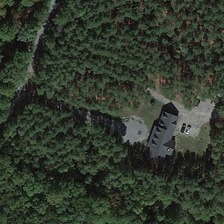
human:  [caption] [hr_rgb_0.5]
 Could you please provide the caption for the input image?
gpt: many green trees are around a gray building with two cars .

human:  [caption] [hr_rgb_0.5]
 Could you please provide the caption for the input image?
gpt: many green trees are around a gray building with two cars .

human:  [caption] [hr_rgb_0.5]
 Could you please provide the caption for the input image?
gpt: many green trees are around a gray building with two cars .

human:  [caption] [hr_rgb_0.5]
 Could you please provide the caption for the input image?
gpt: many green trees are around a gray building with two cars .

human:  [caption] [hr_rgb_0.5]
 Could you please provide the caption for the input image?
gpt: many green trees are around a gray building with two cars .